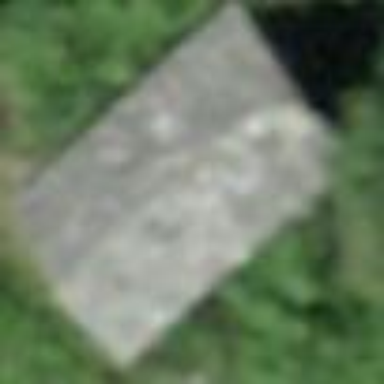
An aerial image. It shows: Cabin.